Field crop: tomato
Growth stage: 1
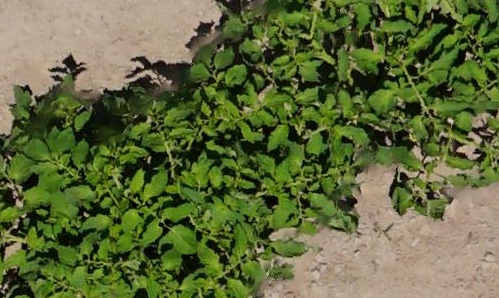
Species: tomato